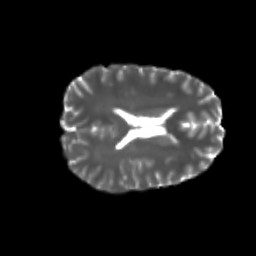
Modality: T2w
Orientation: axial
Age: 20
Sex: male
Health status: healthy
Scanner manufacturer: philips
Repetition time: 7.393 s
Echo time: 0.08599 s